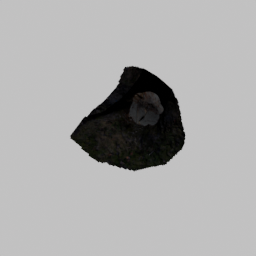
Label: nature